Interaction volume radius: 5 \u00c5
Interaction volume height: 30 \u00c5
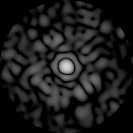
Disorder parameter: 0.8583